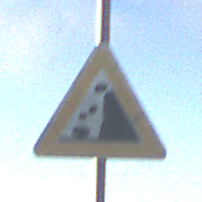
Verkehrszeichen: SteinschlagRechts
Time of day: SunriseSunset
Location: Outdoor (Nature)
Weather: PartlyCloudy
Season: NotSpecified
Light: Natural